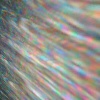
Label: sunburn